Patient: sex F, age 31
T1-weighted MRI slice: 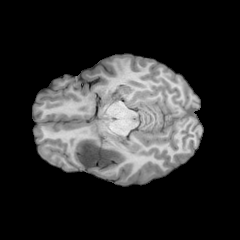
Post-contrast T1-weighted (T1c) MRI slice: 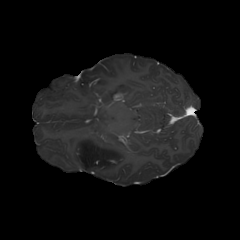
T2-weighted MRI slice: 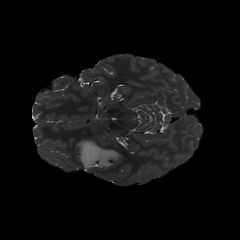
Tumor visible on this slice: yes
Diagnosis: Astrocytoma, IDH-mutant
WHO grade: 2